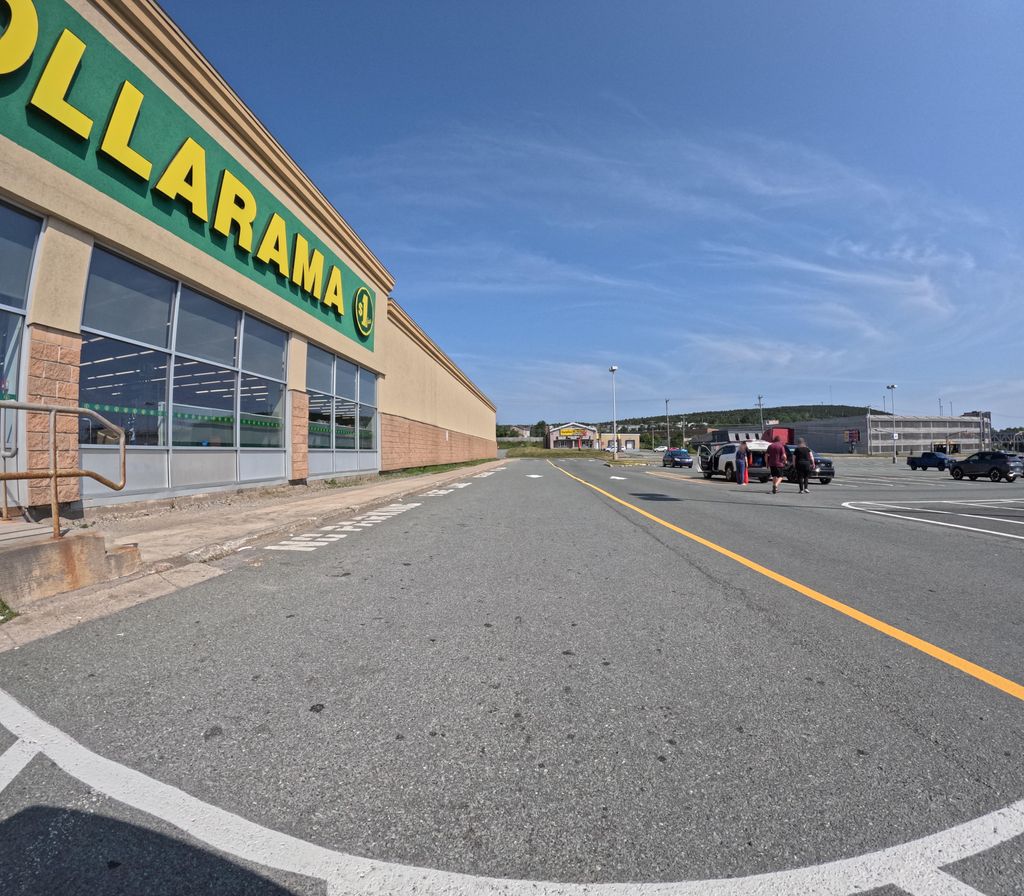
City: st_johns